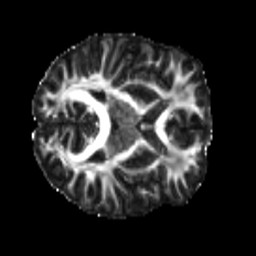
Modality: FA
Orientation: axial
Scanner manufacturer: siemens
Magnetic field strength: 3 T
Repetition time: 4 s
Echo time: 0.0594 s